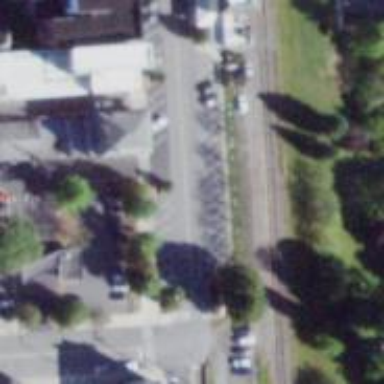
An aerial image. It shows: Alley classified as service road.